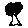
Label: tree